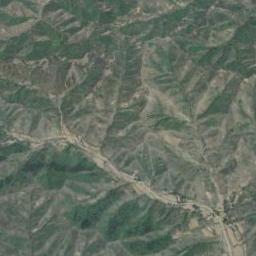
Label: mountain